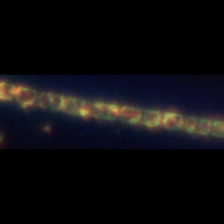
Taxon: Chaetoceros
Group: Diatoms